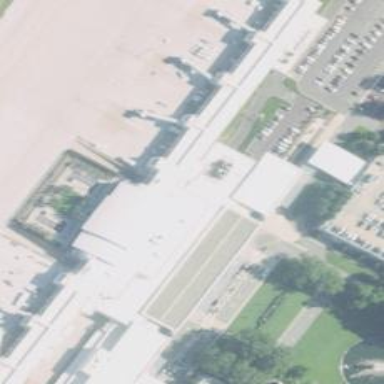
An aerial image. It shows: Terminal building at airport.